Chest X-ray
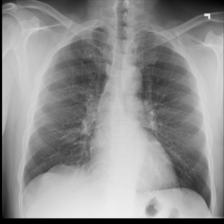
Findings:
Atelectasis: negative
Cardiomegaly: negative
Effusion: negative
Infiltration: negative
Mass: negative
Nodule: negative
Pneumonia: negative
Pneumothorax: negative
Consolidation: negative
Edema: negative
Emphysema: negative
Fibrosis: negative
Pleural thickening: negative
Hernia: negative